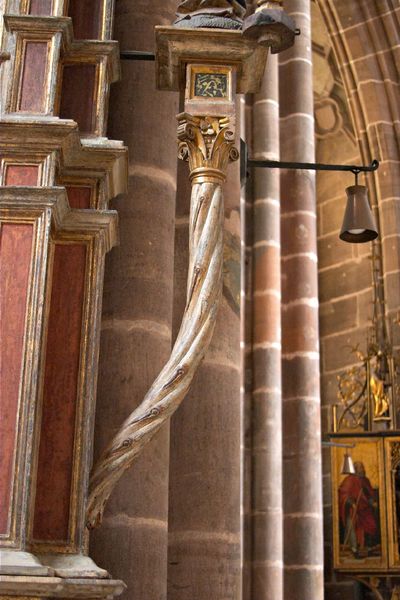
Titel: Johannesaltar in St. Lorenz in Nürnberg
Standort: Nürnberg, St. Lorenz (EU - D - B)
Schlagwörter: ausschnitt, geschwungen, holz, lampe, pfeiler, säule, säulen, rot, sockel, stein, steine, innenraum, ast, kirche, figur, gold, gotik, krone, bogen, pilaster, detail, büste, foto, fotografie, fugen, dom, seil, gebogen, gedreht, altar, kathedrale, kapitell, kurve, sandstein, beugung, drehung, schief, details, liane, endel, mobil, gebaeude, colosseo, ot, rotrot, gluehbirne